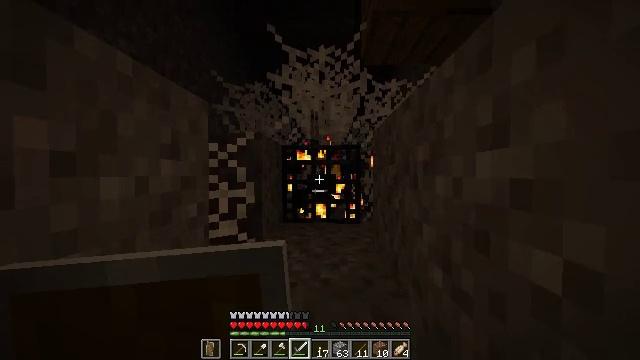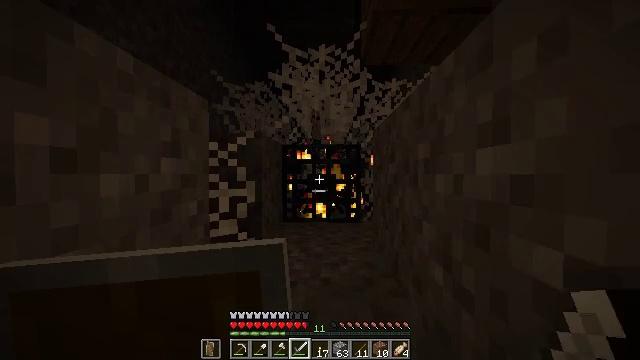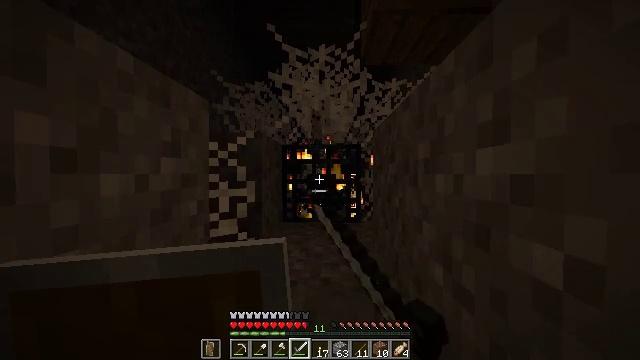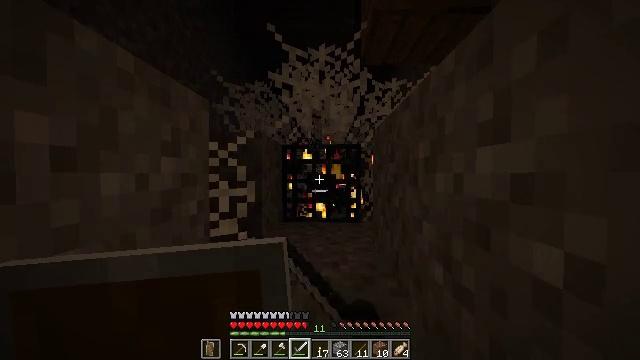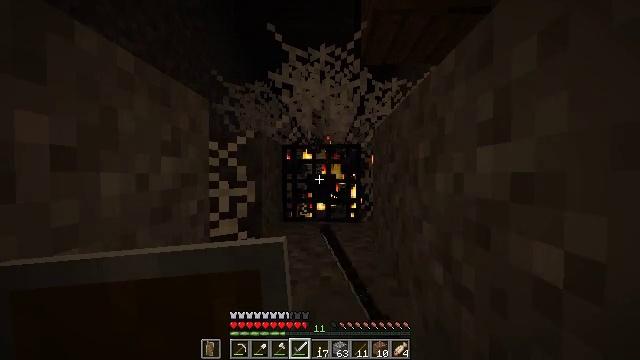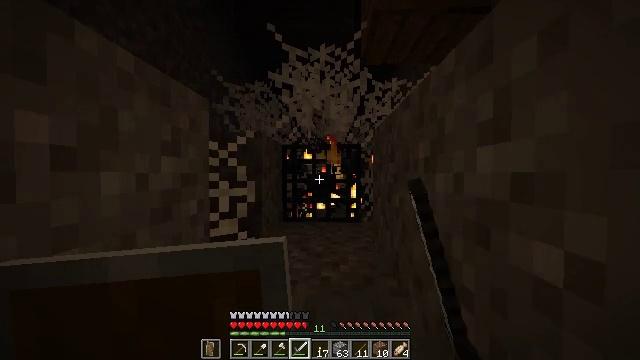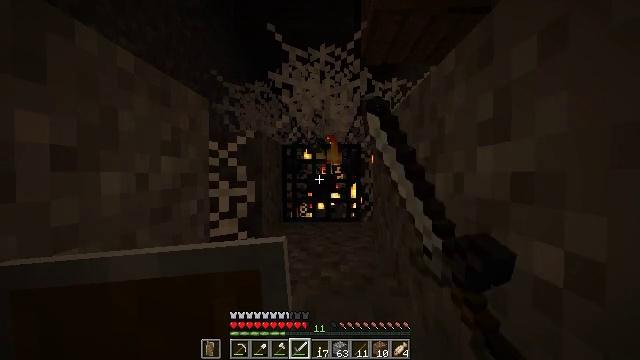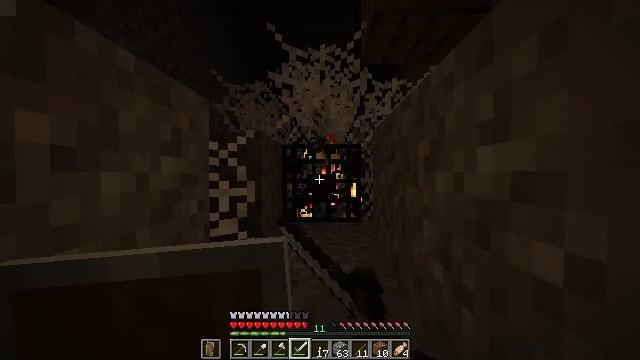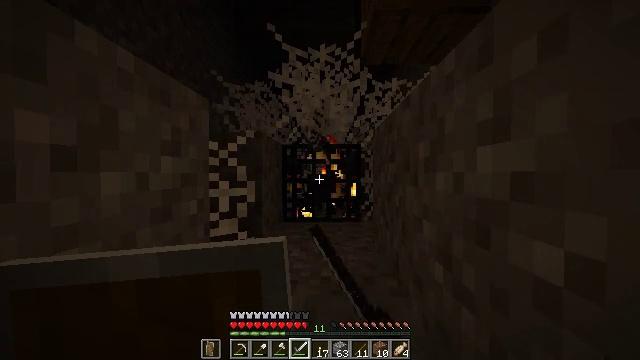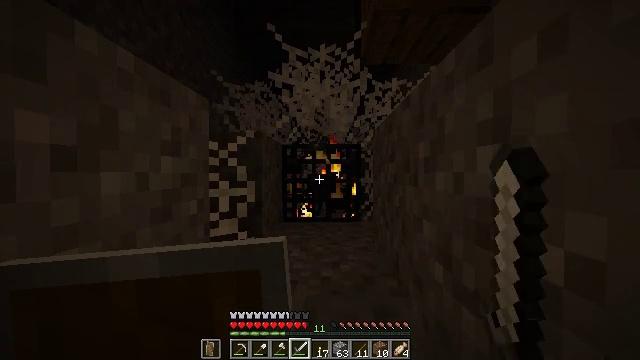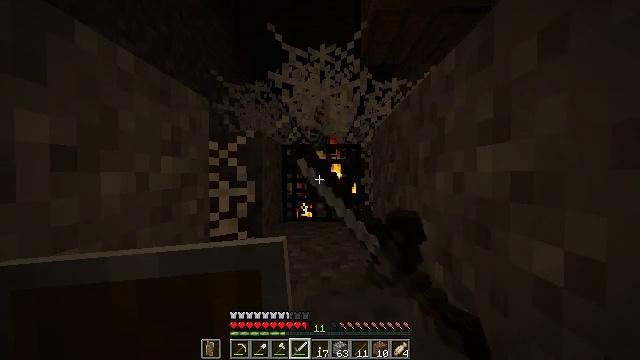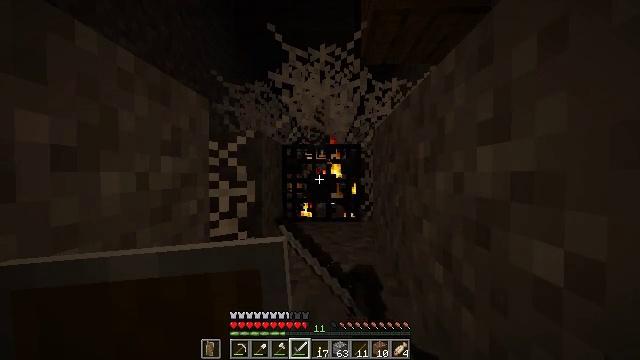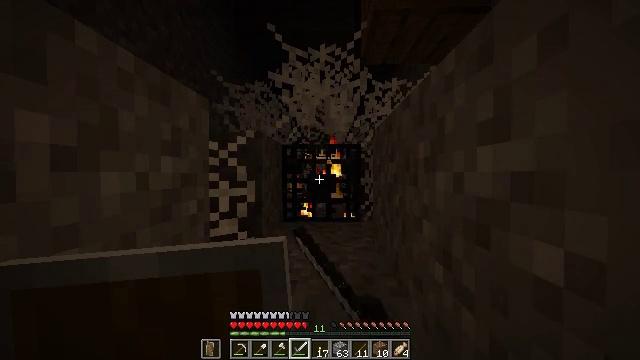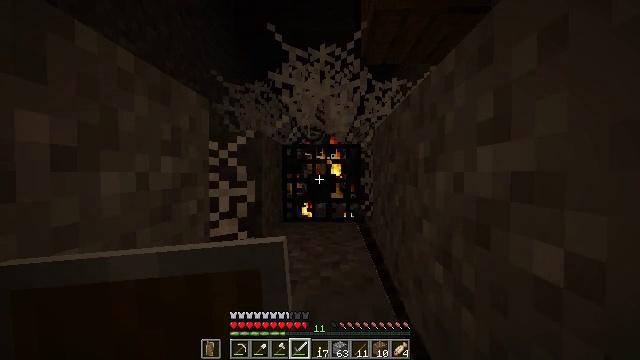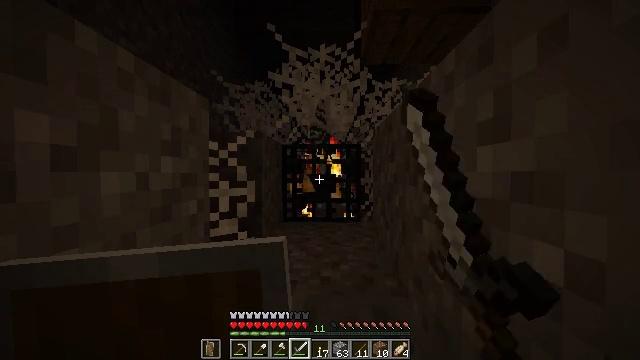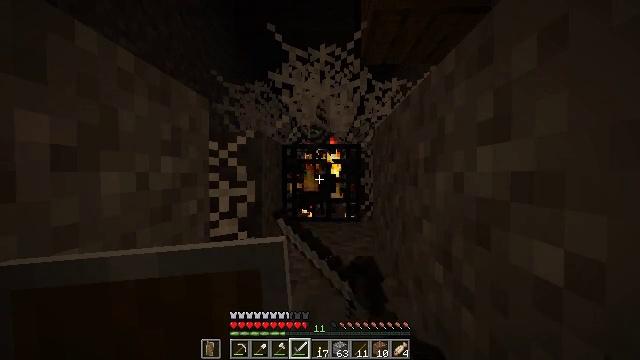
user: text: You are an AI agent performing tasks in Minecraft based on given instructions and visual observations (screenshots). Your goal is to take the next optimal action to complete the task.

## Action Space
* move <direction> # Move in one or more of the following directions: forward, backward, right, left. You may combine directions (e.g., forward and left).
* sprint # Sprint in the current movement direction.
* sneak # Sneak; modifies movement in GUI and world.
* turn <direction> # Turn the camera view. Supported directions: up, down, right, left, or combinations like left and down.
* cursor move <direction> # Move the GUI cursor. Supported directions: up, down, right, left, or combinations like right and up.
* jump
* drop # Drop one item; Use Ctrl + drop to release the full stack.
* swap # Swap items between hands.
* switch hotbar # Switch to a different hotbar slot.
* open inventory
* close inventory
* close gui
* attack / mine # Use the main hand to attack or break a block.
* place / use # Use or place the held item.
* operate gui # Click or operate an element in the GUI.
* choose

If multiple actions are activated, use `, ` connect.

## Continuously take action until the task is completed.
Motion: motion action
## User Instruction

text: Destroy the dangerous spawner.
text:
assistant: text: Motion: attack / mine
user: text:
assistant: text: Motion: attack / mine
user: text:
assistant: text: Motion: attack / mine
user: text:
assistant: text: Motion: attack / mine
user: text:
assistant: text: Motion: attack / mine
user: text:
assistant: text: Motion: attack / mine
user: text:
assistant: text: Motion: attack / mine
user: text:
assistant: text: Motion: attack / mine
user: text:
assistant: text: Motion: attack / mine
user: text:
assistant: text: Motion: attack / mine
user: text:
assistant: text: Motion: attack / mine
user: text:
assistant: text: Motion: attack / mine
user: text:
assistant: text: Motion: attack / mine
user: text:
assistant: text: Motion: attack / mine
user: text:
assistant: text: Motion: attack / mine
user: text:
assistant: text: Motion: attack / mine
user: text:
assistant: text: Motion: attack / mine
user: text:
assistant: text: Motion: attack / mine
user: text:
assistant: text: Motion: attack / mine
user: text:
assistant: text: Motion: attack / mine
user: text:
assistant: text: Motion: attack / mine
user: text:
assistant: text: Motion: attack / mine
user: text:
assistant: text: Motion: attack / mine
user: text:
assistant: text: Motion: attack / mine
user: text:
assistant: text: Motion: attack / mine
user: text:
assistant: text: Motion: attack / mine
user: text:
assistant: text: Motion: attack / mine
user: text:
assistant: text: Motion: attack / mine
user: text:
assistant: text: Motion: attack / mine
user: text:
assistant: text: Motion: attack / mine